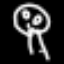
Label: mushroom